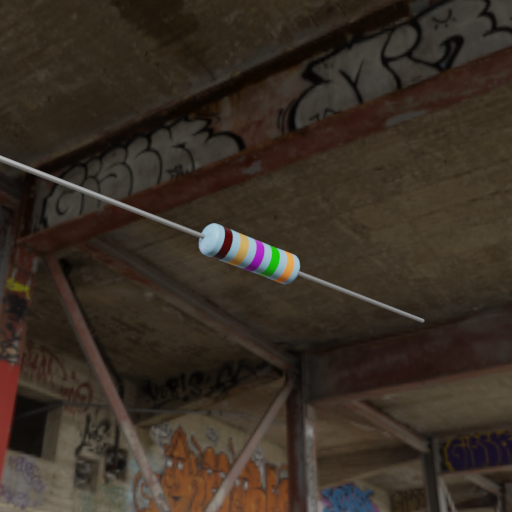
Resistor colour bands (in order): black, gold, violet, green, orange